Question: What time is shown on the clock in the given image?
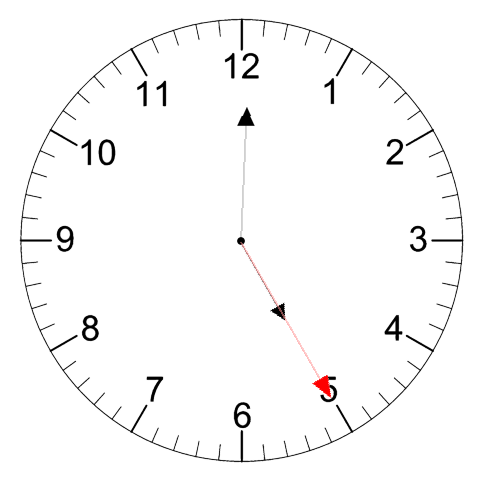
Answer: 05:00:25